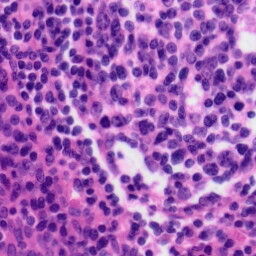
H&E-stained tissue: Tonsil